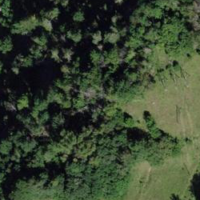
EUNIS habitat code: 44
Species observed at this site:
Buteo buteo